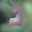
Label: 2